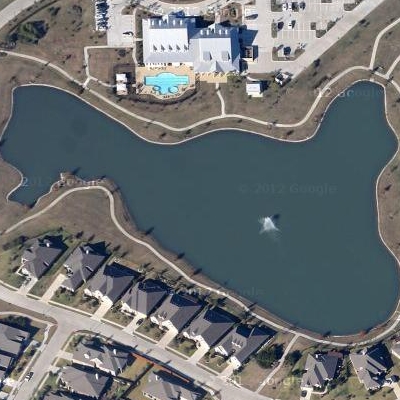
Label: dRiverLake